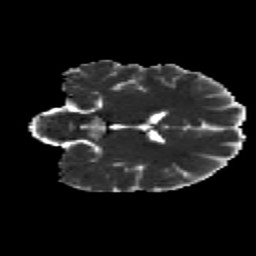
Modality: MD
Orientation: coronal
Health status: healthy
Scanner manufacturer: siemens
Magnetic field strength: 3 T
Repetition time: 12 s
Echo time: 0.092 s